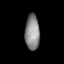
Tissue: lung
Cell type: Others
Senescence score: 0.09162
Nuclear area (px): 500
Mean DAPI intensity: 137.492